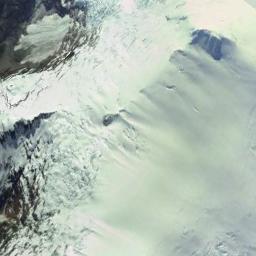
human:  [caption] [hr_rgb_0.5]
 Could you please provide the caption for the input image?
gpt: The ground on the snowberg is uneven .

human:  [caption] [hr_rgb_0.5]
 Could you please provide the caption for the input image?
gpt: The snow berg is consist of bare land and white snow .

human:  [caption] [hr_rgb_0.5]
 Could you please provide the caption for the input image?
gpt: A snow-covered mountain covered in large areas .

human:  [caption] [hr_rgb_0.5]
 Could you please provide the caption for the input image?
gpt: The snowberg is covered with snow and ice .

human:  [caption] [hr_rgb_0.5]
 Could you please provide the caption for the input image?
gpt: There are full of snow on the snowberg .